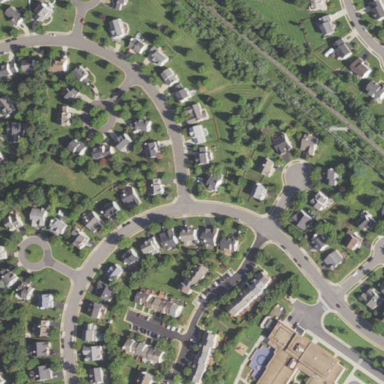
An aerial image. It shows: Residential area with grassy landcover. The surface is covered with lush green grass.